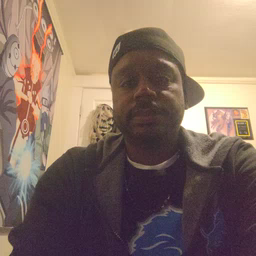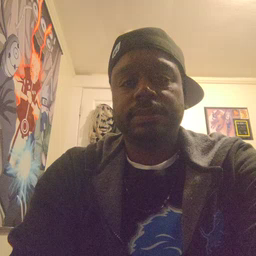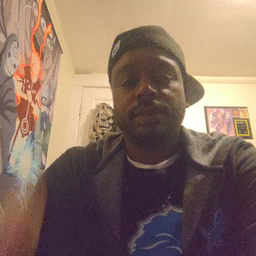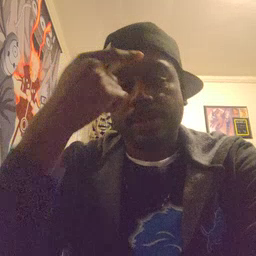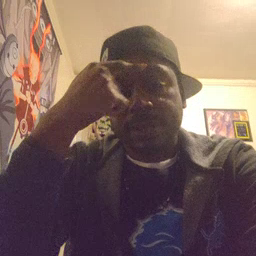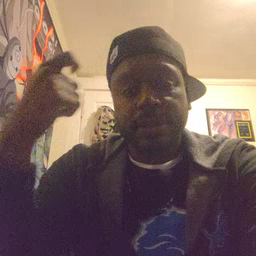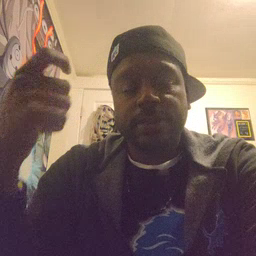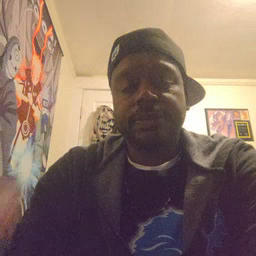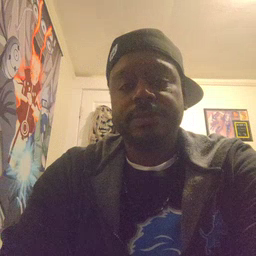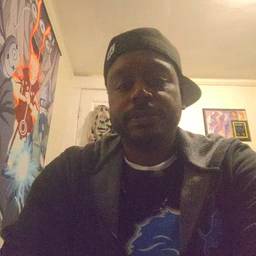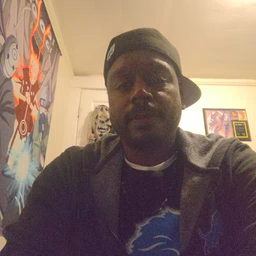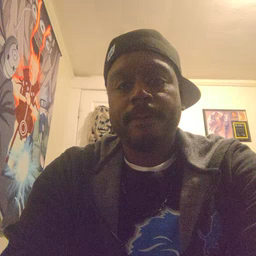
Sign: because